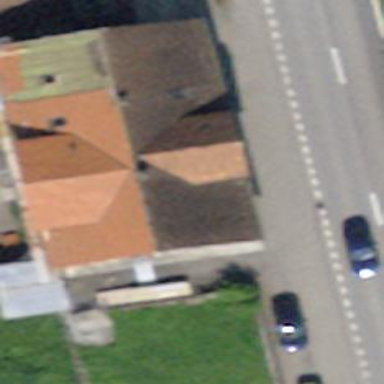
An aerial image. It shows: Simple and straightforward house.